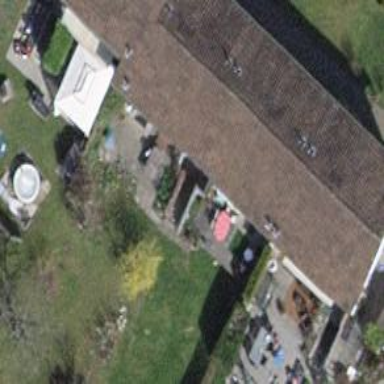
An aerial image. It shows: Building with pitched roof.